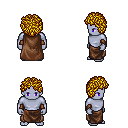
a pixel art fantasy rpg character, male body template, dark elf, purple skin, brown cape, robe skirt, blonde curly afro hairstyle, leather bracers, four views (front, back, left, right), 2x2 character sprite sheet, small pixel art, hard edges, no anti-aliasing